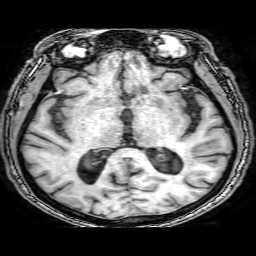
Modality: T1w
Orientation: coronal
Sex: male
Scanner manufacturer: philips
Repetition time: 0.008206 s
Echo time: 0.00378 s